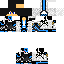
A male human skin with dark skin, wearing brown long hair dressed in a blue suit and black pants, featuring a closed mouth.